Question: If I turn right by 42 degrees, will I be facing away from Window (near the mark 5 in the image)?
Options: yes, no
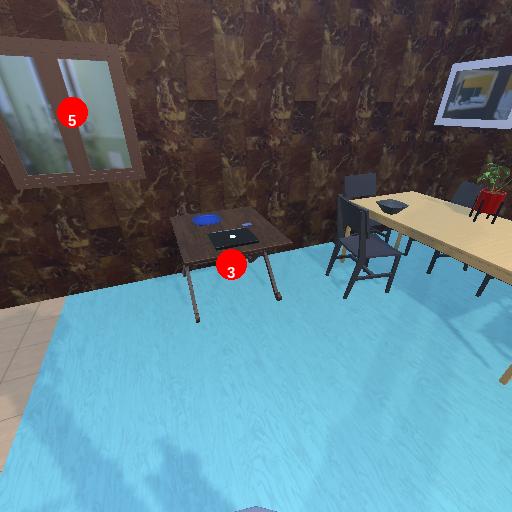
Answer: yes